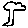
Label: tree